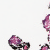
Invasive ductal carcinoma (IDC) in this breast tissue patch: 0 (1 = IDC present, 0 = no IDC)